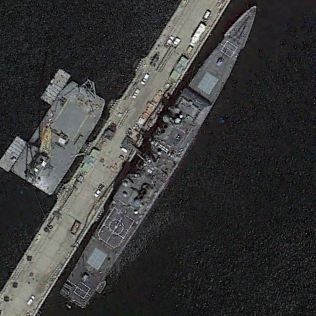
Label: cruiser